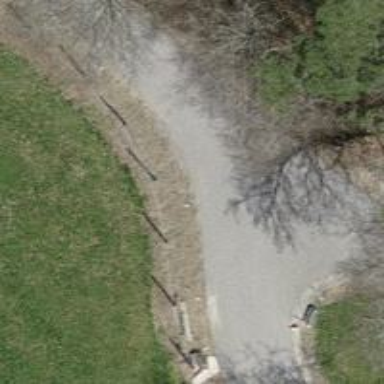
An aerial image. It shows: Well-maintained track road of grade 1.